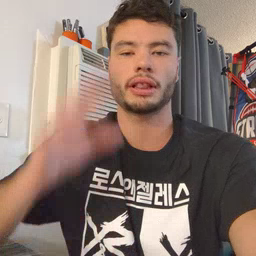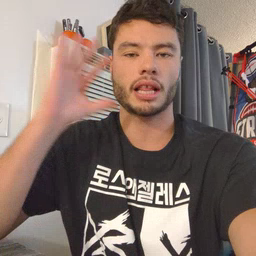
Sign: loud